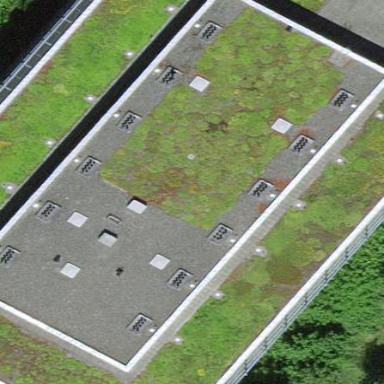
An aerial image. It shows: Building with flat grass-covered roof.